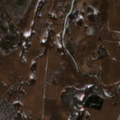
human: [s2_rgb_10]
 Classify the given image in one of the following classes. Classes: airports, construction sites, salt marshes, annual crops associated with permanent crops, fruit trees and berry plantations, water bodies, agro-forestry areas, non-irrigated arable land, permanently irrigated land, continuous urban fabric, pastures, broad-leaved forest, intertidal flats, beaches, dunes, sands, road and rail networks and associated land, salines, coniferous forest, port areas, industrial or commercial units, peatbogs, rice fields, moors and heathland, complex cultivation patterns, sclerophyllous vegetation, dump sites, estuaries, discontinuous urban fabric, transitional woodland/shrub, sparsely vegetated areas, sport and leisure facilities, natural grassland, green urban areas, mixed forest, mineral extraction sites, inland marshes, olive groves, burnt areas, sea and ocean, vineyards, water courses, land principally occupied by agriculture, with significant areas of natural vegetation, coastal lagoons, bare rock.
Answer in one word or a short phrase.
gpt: non-irrigated arable land, pastures, complex cultivation patterns, mixed forest, inland marshes